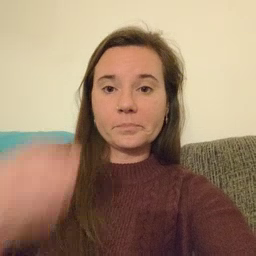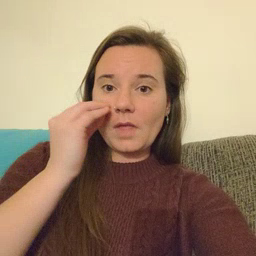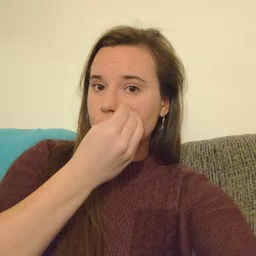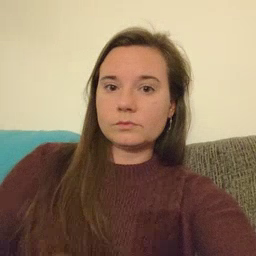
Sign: flower